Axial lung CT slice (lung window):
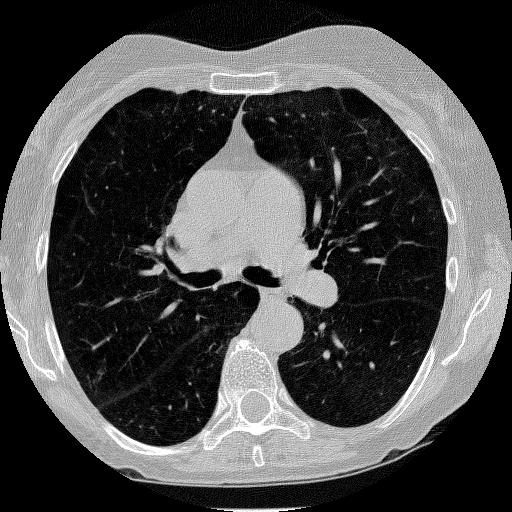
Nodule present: no